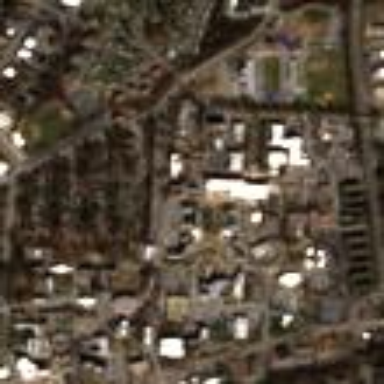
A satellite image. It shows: University.